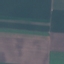
Land use / land cover class: AnnualCrop